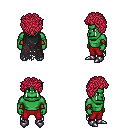
a pixel art fantasy rpg character, male body template, orc, green skin, black tattered cape, red pants, ruby red curly afro hairstyle, cloth bracers, metal boots, four views (front, back, left, right), 2x2 character sprite sheet, small pixel art, hard edges, no anti-aliasing